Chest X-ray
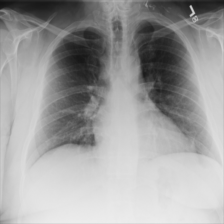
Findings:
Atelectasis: negative
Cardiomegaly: negative
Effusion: negative
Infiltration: negative
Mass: negative
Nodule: negative
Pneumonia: negative
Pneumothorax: negative
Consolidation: negative
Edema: negative
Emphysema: negative
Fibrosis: negative
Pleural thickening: negative
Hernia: negative